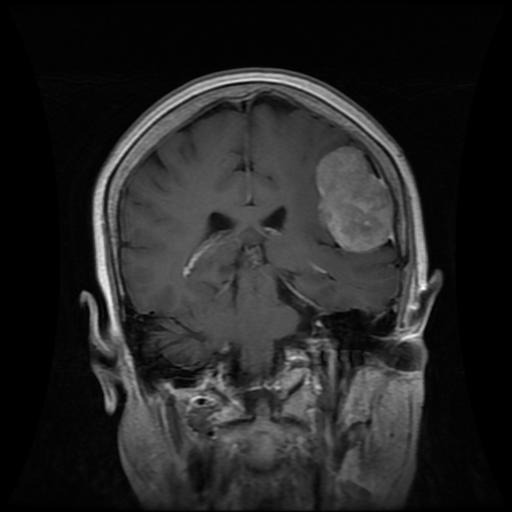
Label: meningioma